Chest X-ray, PA view. Patient: 32 years old, sex M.
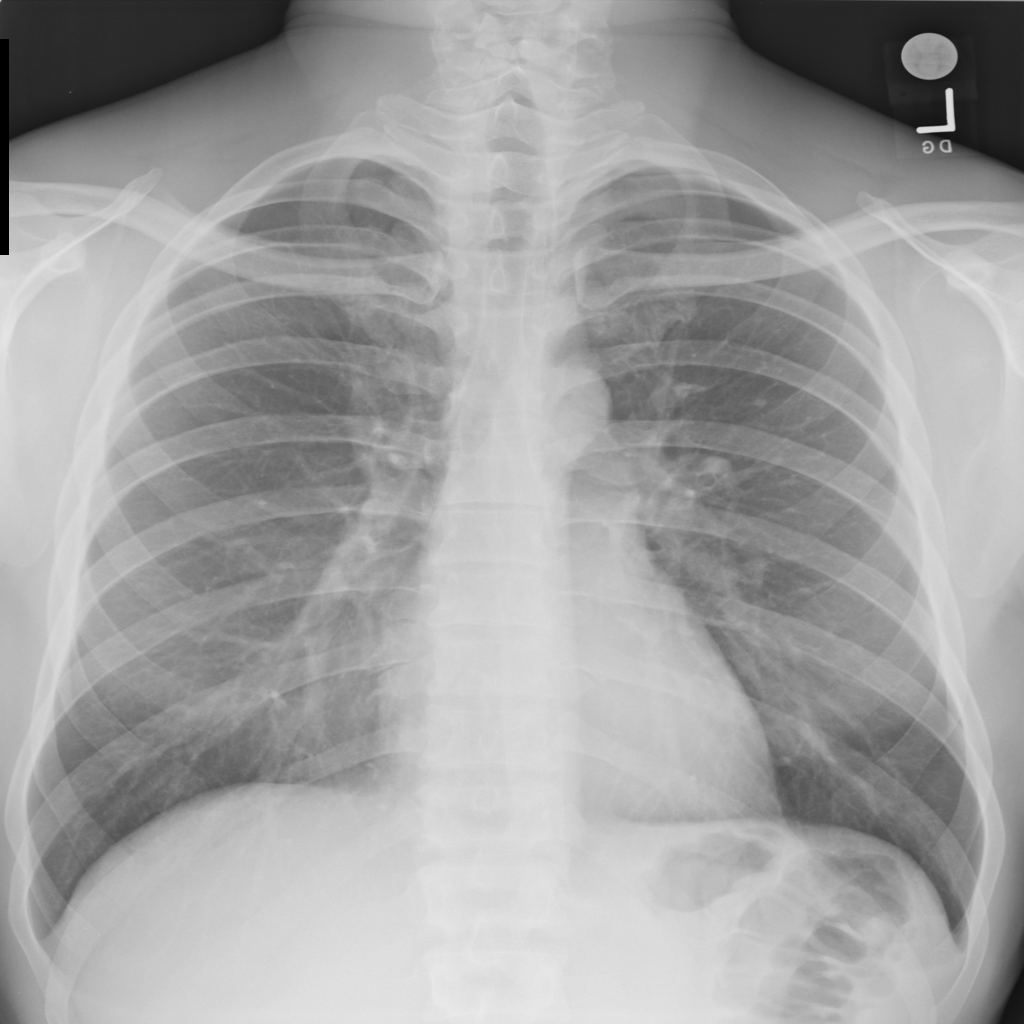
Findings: No Finding